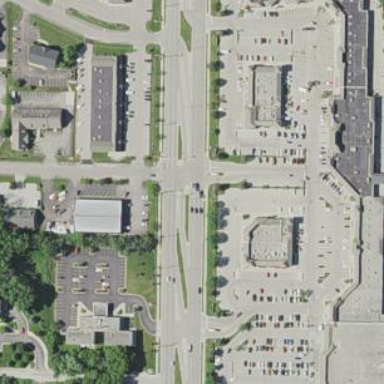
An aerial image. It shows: Retail building.